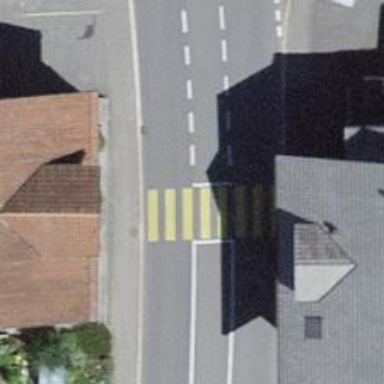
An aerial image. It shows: Zebra crossing on the road.